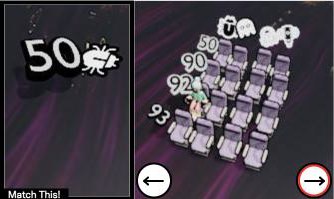
Task: seats
Answer: no